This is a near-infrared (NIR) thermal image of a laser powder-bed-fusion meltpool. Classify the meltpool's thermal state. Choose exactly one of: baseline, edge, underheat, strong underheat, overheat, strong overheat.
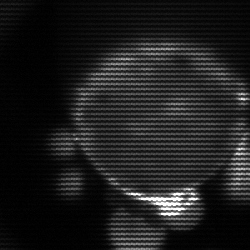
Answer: edge